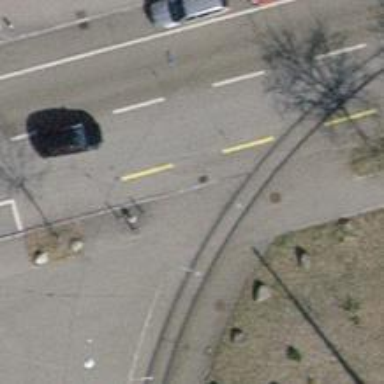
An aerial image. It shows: Tram crossing on the railway.